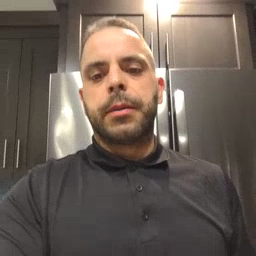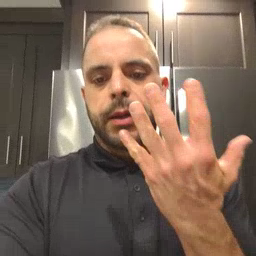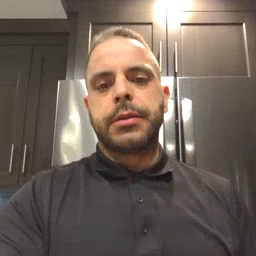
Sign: many